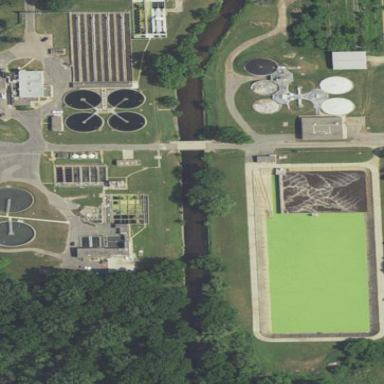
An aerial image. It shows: Wastewater plant.